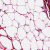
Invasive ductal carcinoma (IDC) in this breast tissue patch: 0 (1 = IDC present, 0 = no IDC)